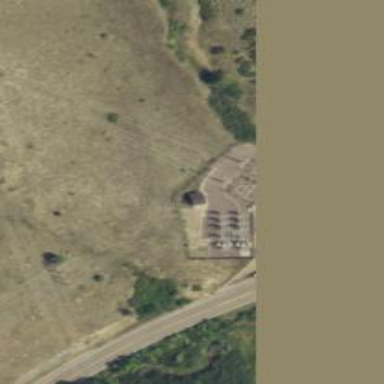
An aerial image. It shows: Power substation surrounded by fence.